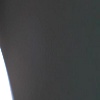
Label: space